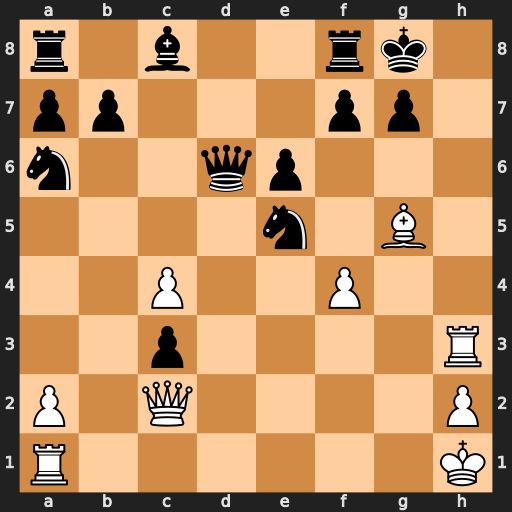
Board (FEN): r1b2rk1/pp3pp1/n2qp3/4n1B1/2P2P2/2p4R/P1Q4P/R6K
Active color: w
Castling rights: -
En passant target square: -
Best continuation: Qh7#